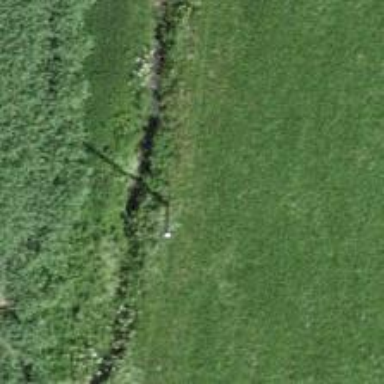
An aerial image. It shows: Minor power line.